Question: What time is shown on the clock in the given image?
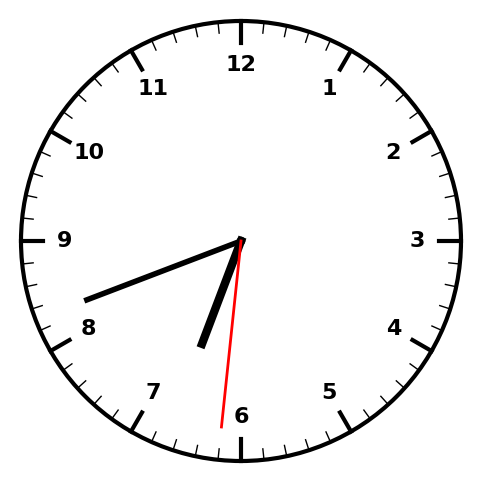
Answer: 06:41:31